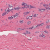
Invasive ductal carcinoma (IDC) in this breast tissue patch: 0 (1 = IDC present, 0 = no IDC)